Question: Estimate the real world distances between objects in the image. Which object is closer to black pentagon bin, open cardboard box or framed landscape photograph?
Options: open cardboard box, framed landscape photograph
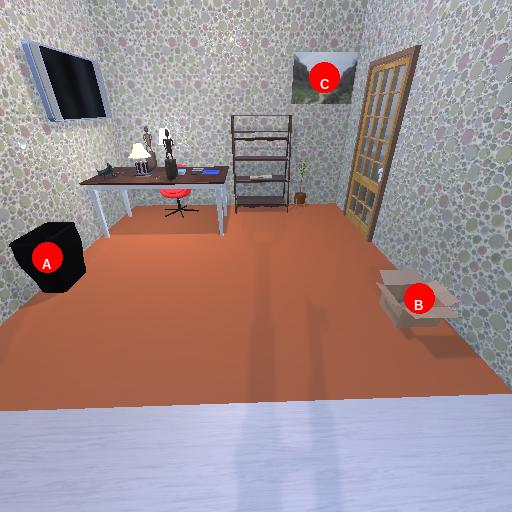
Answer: open cardboard box